Aerial crown-view tile of a tropical tree (Barro Colorado Island, Panama), acquired 20250317:
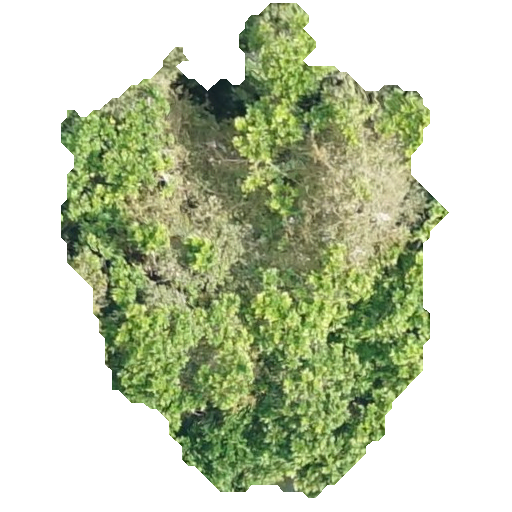
Species: Anacardium excelsum
GBIF accepted scientific name: Anacardium excelsum
Crown area: 190.649 m²